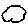
Label: cloud